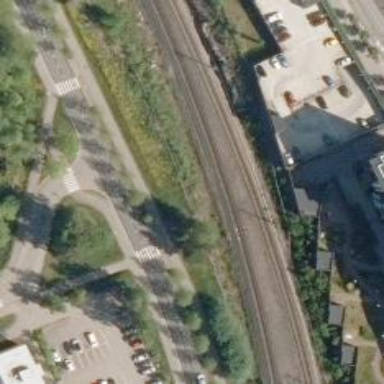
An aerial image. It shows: Railway signal supported by catenary mast.